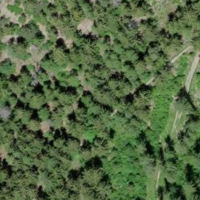
EUNIS habitat code: 44
Species observed at this site:
Cephalanthera rubra